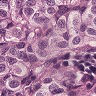
Metastatic tissue present: yes